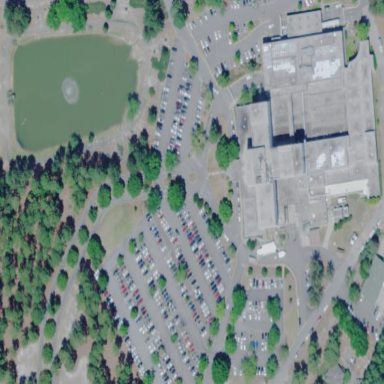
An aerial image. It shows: Hospital providing healthcare services.